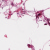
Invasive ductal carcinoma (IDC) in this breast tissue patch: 0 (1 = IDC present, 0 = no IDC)